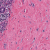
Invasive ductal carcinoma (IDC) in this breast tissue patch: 0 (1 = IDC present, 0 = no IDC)